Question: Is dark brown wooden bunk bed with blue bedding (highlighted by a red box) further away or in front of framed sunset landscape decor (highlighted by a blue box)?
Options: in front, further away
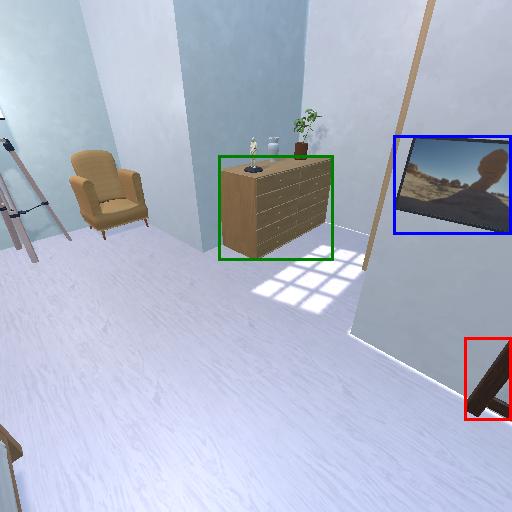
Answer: in front